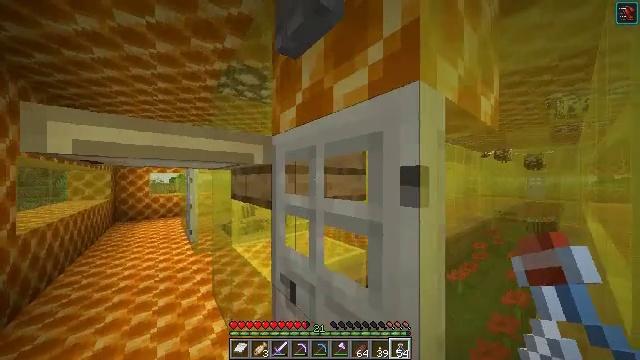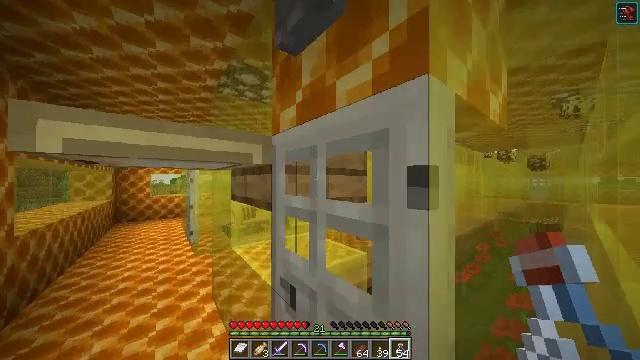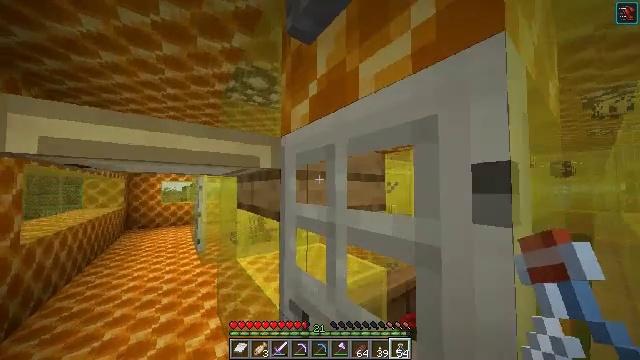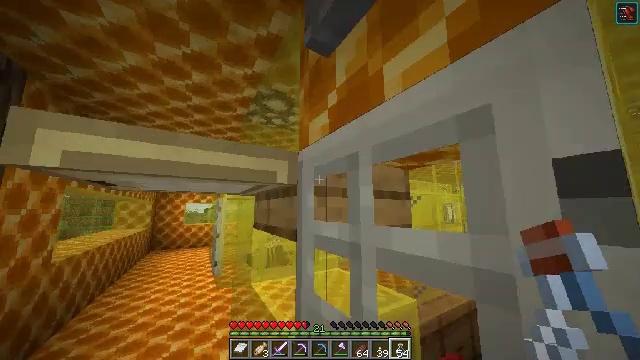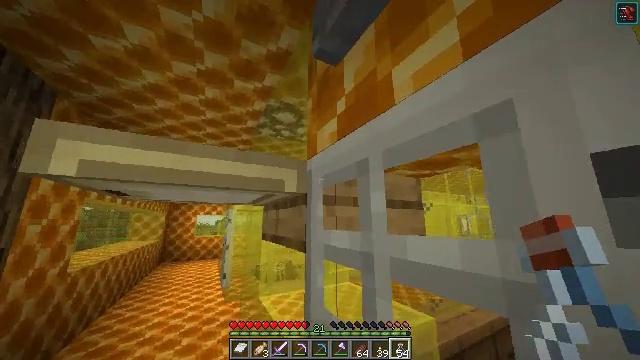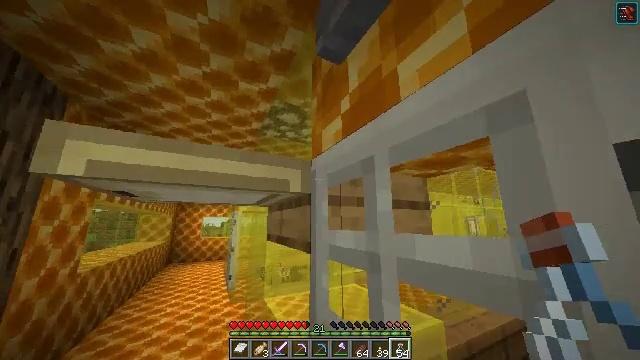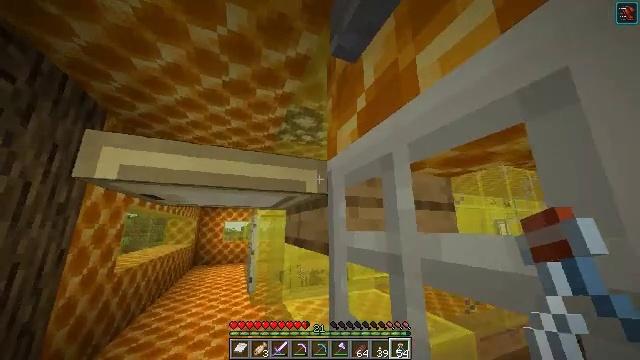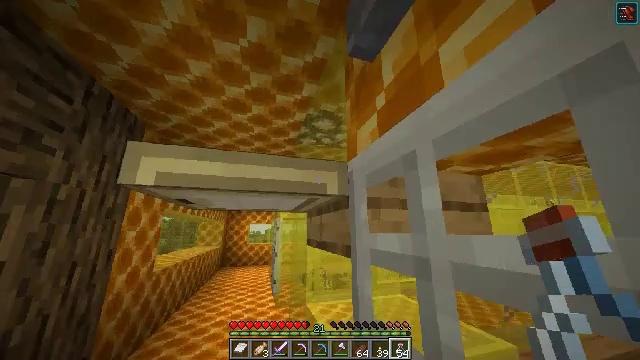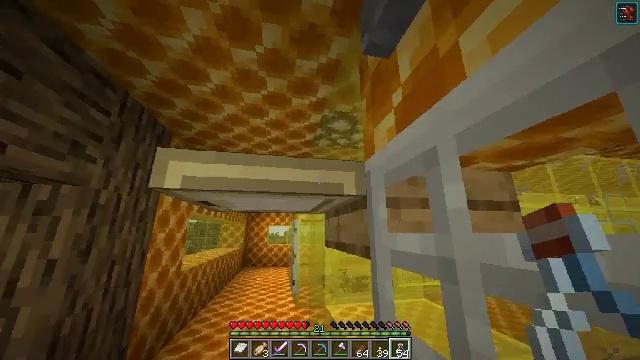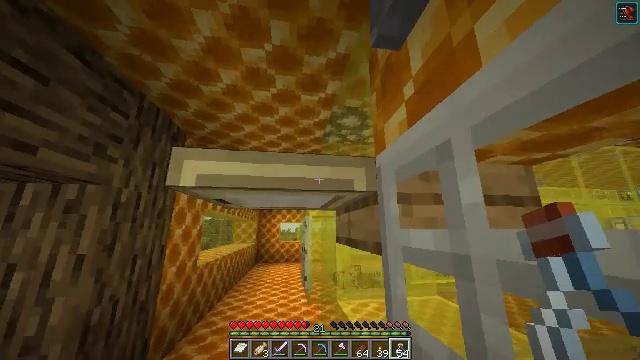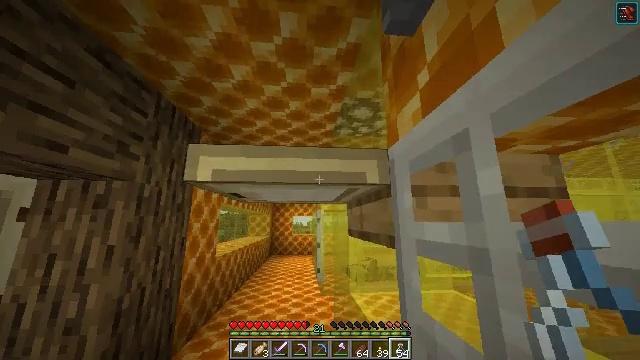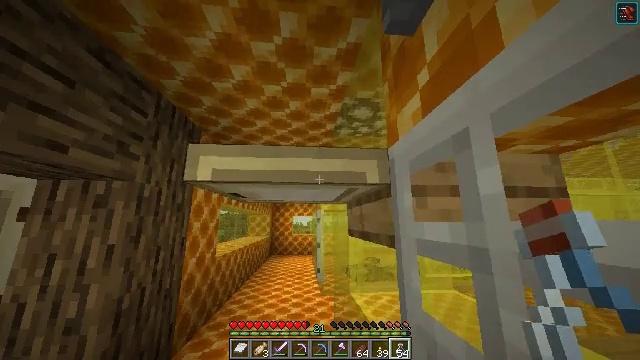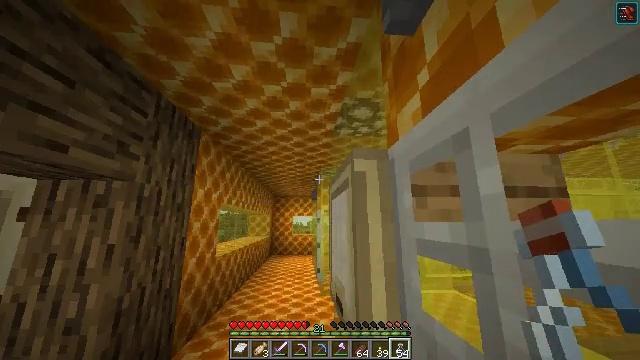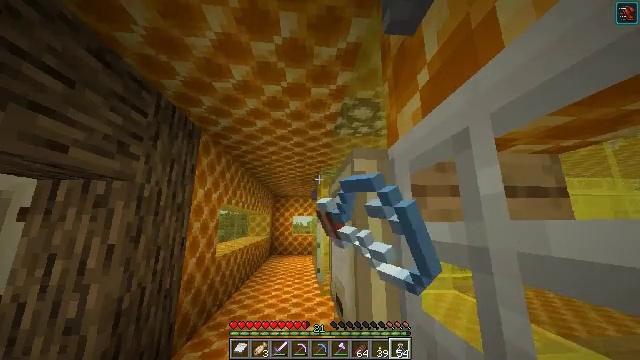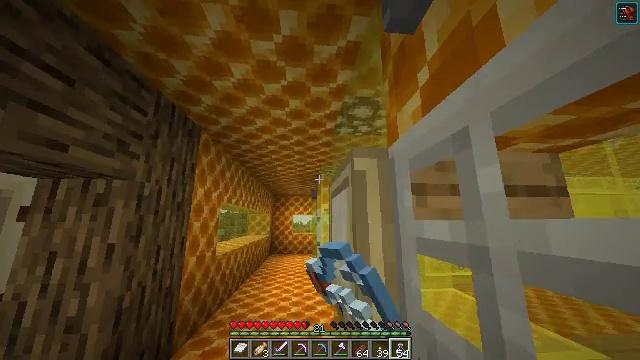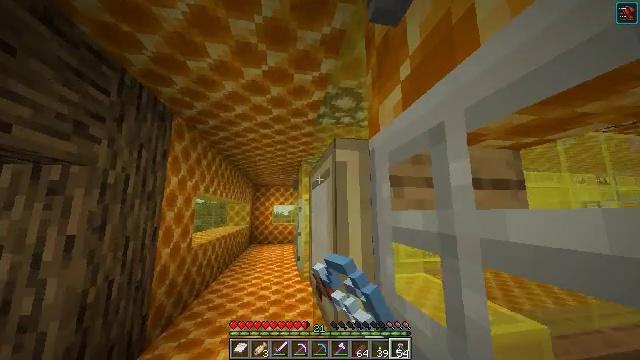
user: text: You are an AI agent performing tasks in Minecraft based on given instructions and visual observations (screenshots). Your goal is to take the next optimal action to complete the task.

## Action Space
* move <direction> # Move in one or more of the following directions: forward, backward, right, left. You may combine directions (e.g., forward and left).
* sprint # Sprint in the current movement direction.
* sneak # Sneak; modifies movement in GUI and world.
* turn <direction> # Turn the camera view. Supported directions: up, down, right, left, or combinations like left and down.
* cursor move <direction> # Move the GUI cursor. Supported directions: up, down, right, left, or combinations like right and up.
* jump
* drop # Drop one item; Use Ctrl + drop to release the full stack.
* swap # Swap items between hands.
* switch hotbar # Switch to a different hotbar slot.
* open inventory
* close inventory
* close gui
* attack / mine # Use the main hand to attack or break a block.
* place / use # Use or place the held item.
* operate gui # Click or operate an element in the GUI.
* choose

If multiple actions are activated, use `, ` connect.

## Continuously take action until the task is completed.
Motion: motion action
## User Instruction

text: Open the crafting table to craft a honey block.
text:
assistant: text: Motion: no_op
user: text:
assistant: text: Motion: turn left and up
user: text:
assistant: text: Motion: turn left and up
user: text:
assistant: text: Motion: turn left and up
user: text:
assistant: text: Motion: turn left
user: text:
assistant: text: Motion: turn left and up
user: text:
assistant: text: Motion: turn left
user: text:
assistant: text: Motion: turn left
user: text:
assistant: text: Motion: turn left
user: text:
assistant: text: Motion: turn left and down
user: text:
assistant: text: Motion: no_op
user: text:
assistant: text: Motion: use / place
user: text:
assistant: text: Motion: use / place
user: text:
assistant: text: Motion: no_op
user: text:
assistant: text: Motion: turn right and down
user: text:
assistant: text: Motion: turn right and down
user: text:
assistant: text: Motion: turn right and down
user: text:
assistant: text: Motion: turn right and down
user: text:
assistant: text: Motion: turn right
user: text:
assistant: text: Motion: turn right
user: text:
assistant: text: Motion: move forward
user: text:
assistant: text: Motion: move forward and move right
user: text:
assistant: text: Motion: move forward and move right
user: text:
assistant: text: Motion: move forward and move right
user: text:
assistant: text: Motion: move forward and move right
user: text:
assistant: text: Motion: move forward and move right
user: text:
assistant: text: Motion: move forward and move right
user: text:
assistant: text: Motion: move forward and move right
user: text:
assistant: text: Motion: move forward, turn left
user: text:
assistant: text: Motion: turn left